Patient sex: M
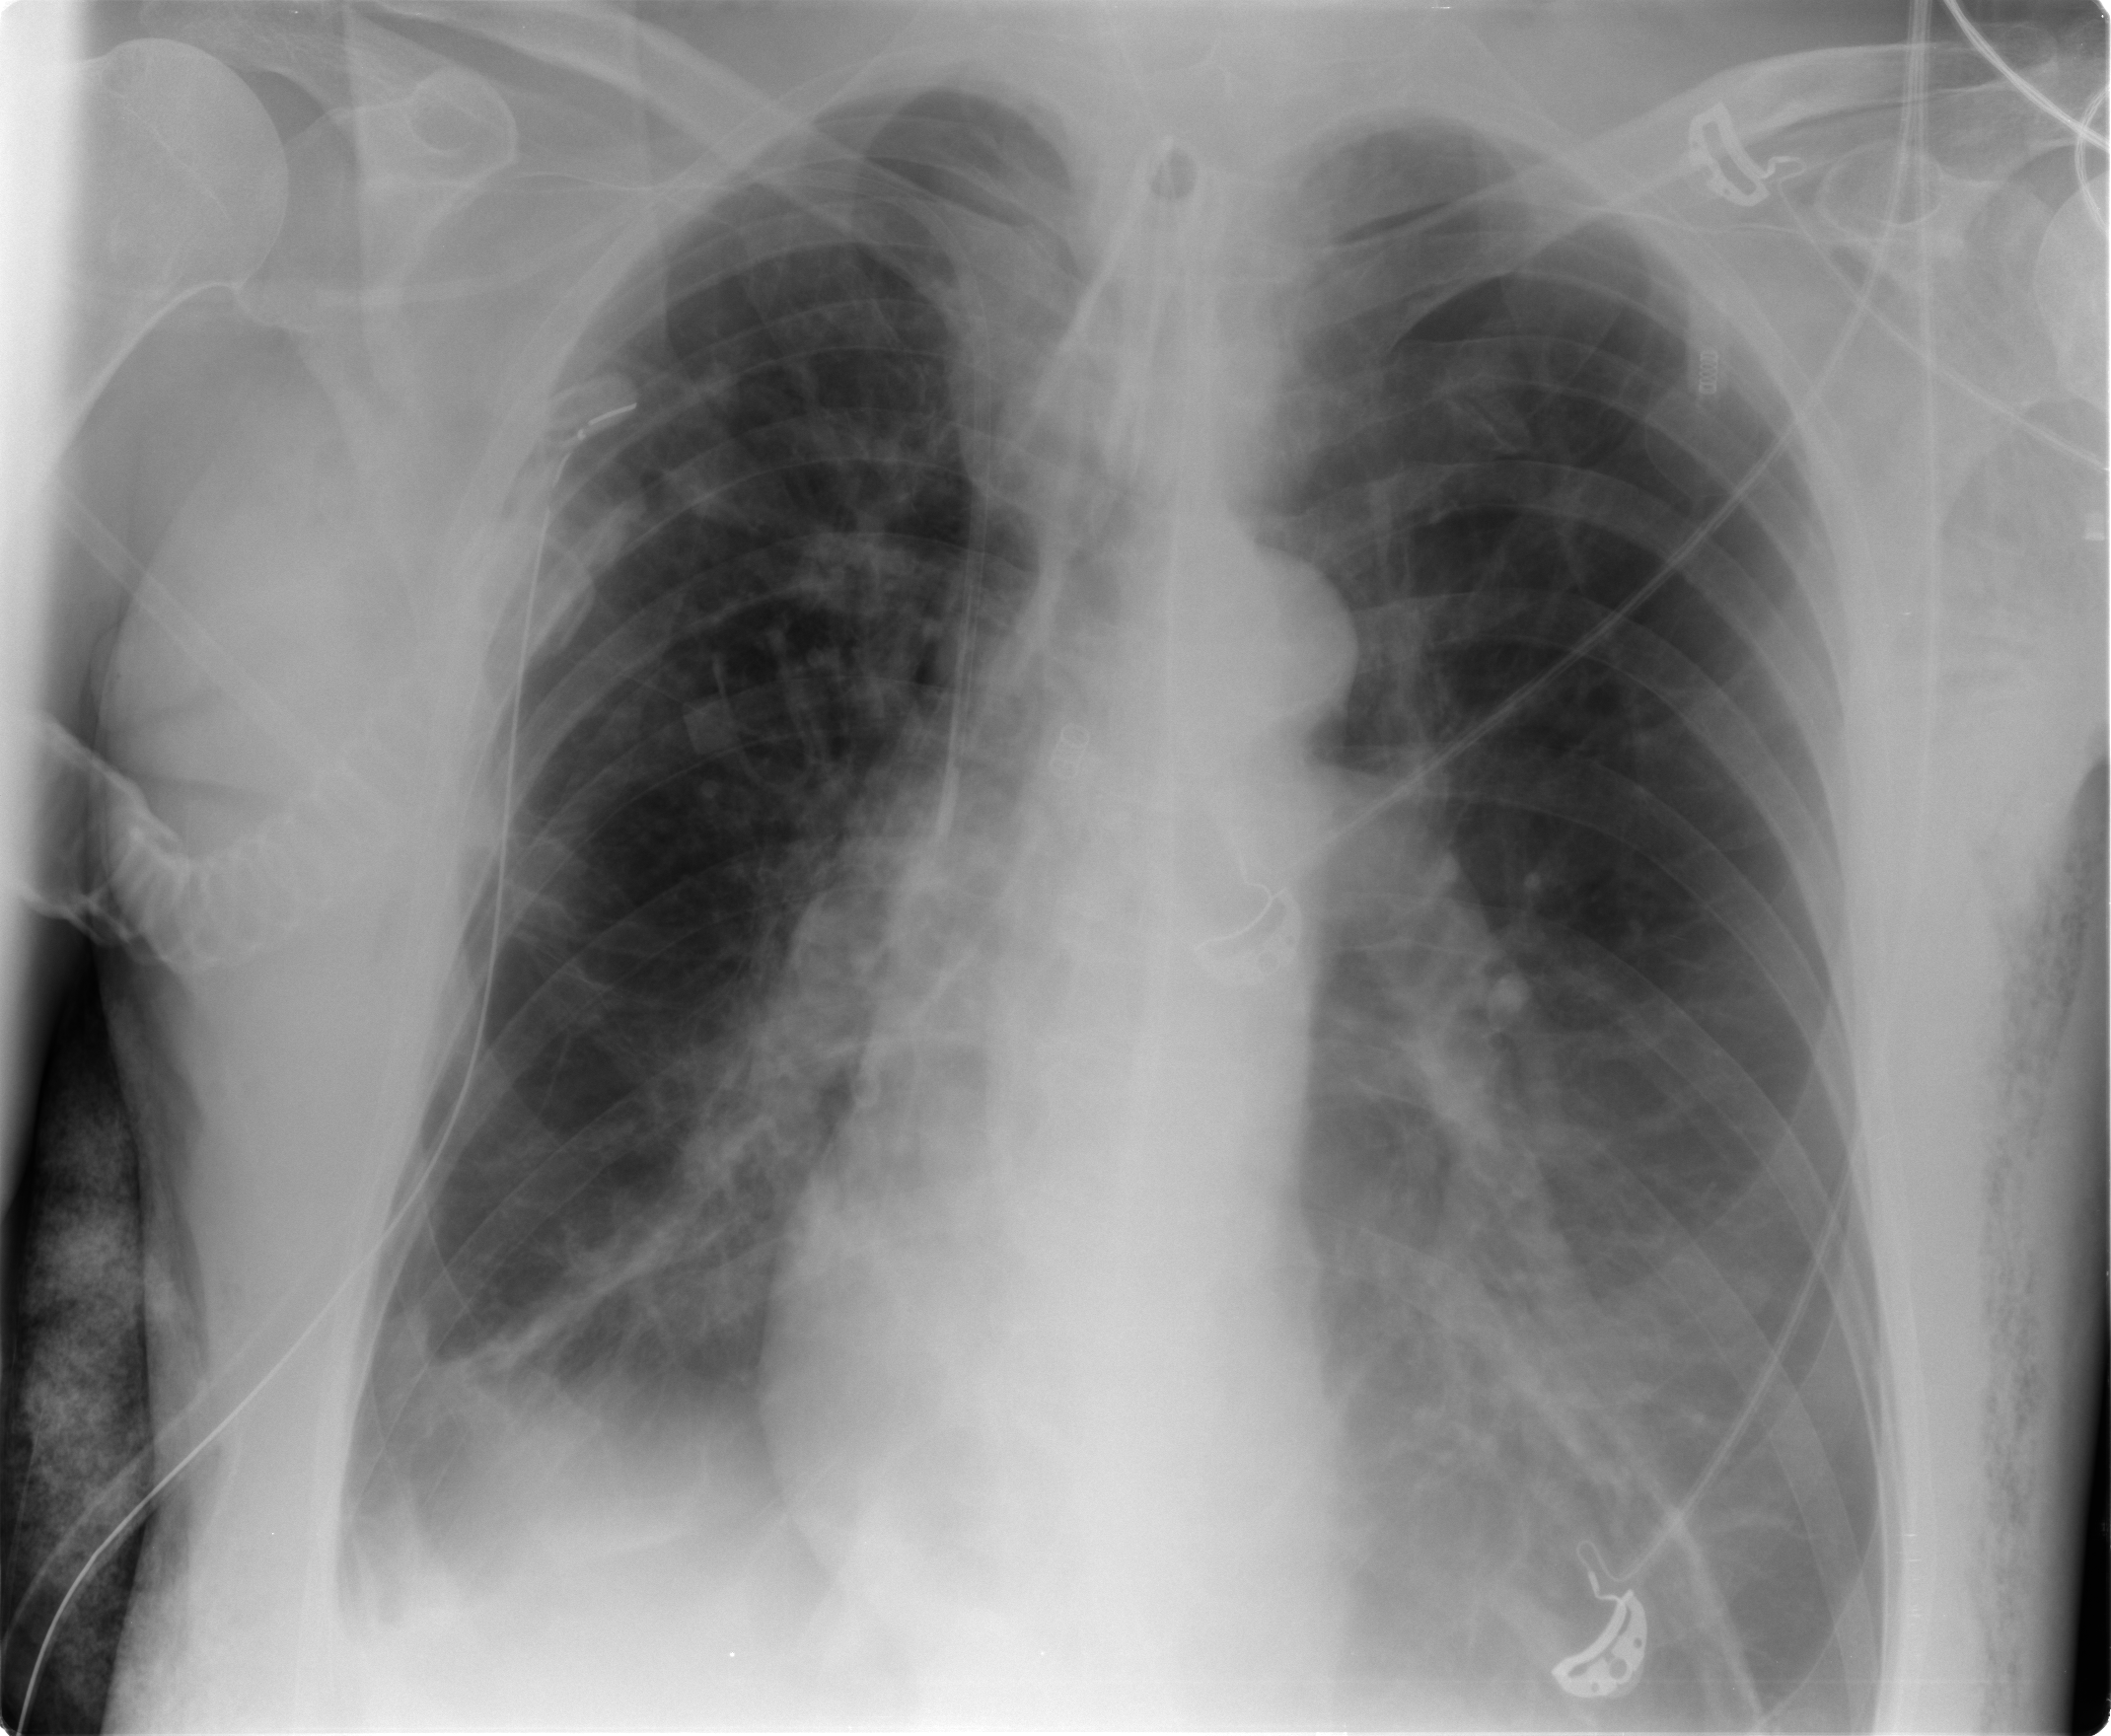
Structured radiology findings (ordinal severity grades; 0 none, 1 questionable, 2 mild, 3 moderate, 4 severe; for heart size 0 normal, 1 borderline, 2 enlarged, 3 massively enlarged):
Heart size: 0
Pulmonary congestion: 0
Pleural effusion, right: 2
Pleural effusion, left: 0
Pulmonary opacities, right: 0
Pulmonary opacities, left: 1
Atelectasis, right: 2
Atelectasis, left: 3